Interaction volume radius: 5 \u00c5
Interaction volume height: 35 \u00c5
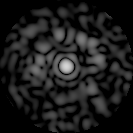
Disorder parameter: 0.7735